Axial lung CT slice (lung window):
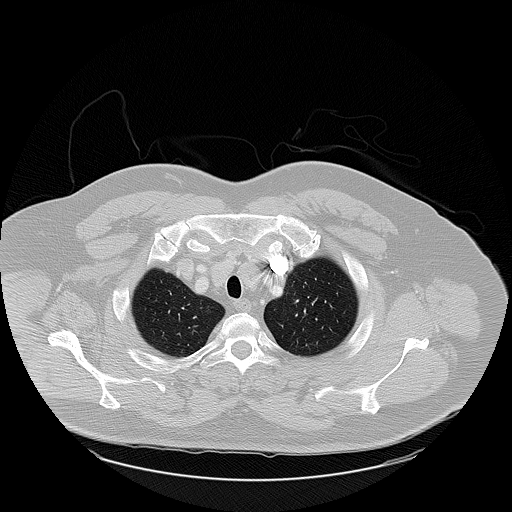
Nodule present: no